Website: crate-barrel
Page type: customer-info-address
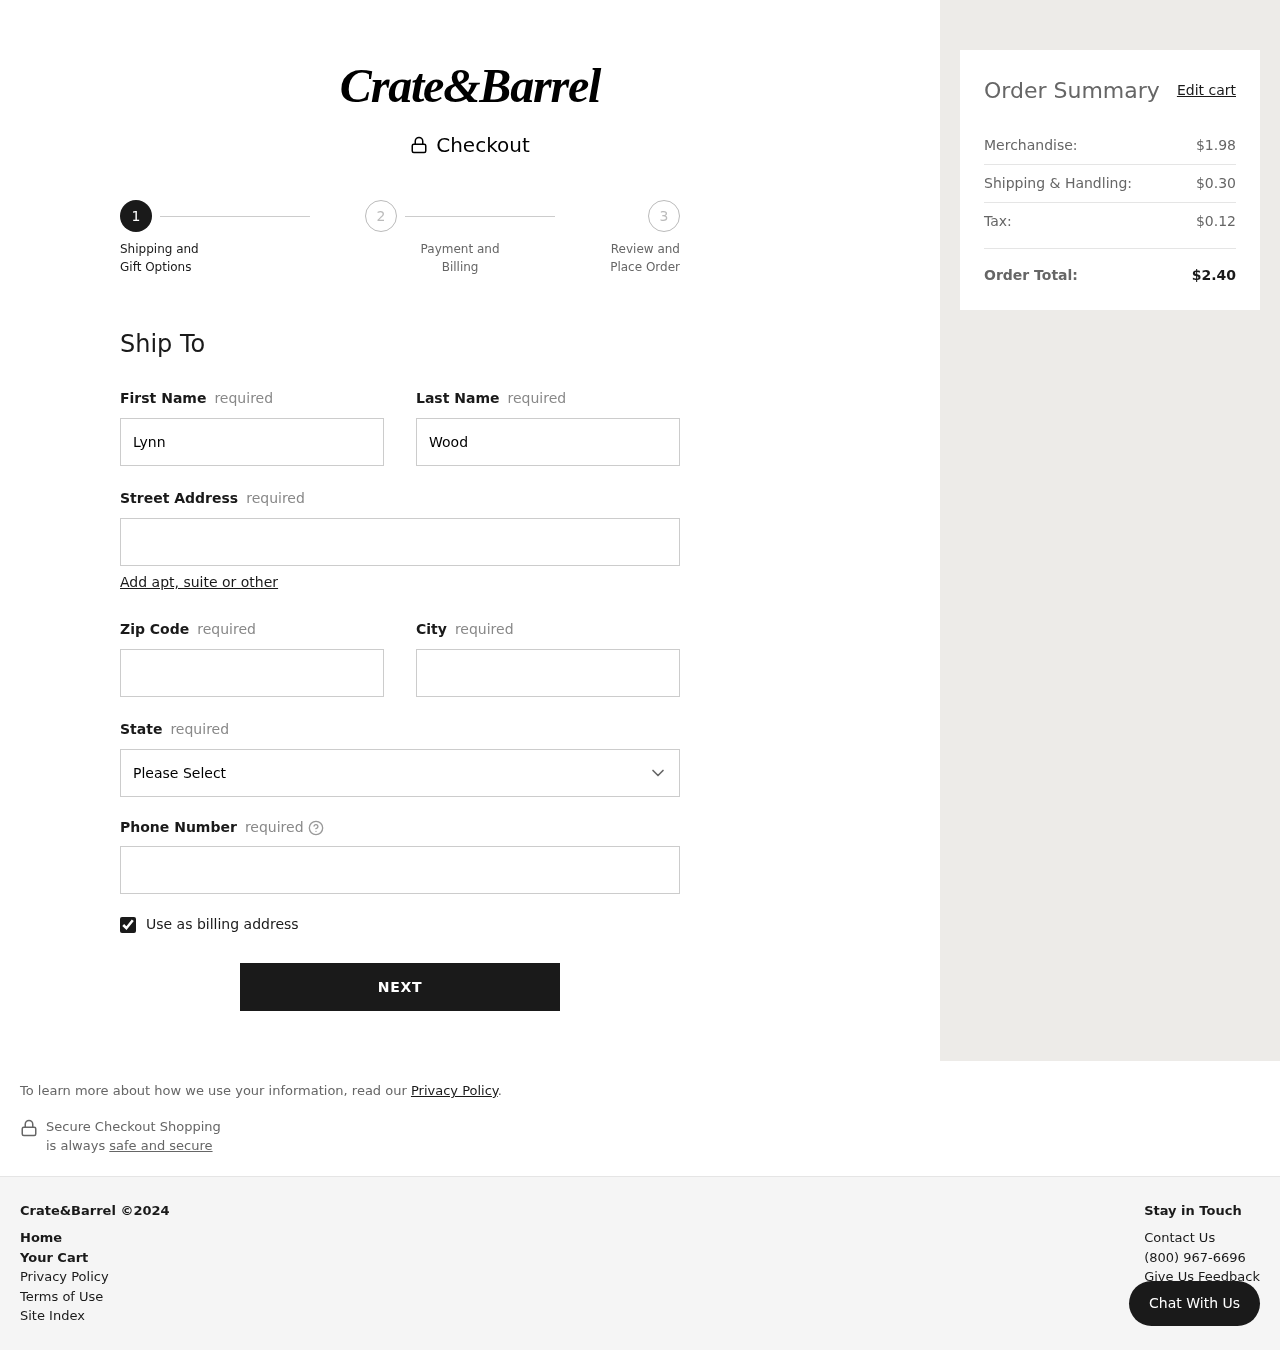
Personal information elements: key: PII_CITY
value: East Jonathanview
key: PII_FIRSTNAME
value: Lynn
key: PII_LASTNAME
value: Woodard
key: PII_PHONE
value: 8607020191
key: PII_POSTCODE
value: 92558
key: PII_STATE
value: Massachusetts
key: PII_STREET
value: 61954 Mcdonald Mission
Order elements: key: ORDER_SUBTOTAL
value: $1.98
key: ORDER_SHIPPING_COST
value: $0.30
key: ORDER_TAX
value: $0.12
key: ORDER_TOTAL
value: $2.40